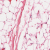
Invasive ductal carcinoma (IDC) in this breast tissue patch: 0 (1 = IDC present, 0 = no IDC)